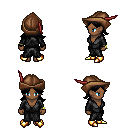
a pixel art fantasy rpg character, female body template, human, dark skin, gray robe, teal pants, black loose hair, leather cap, bracelets, gold boots, four views (front, back, left, right), 2x2 character sprite sheet, small pixel art, hard edges, no anti-aliasing